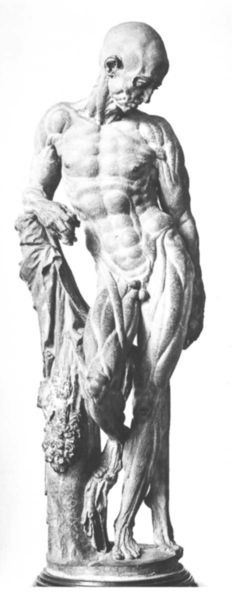
Titel: Hl. Bartholomäus
Künstler: Willem van den Broecke
Schlagwörter: mann, nackt, marmor, blick, alt, anatomie, falten, mensch, stehen, stein, figur, skulptur, statue, muskeln, glatze, gesenkter blick, dünn, stark, baumstumpf, mager, baumstumof, muskolös, runder sockel